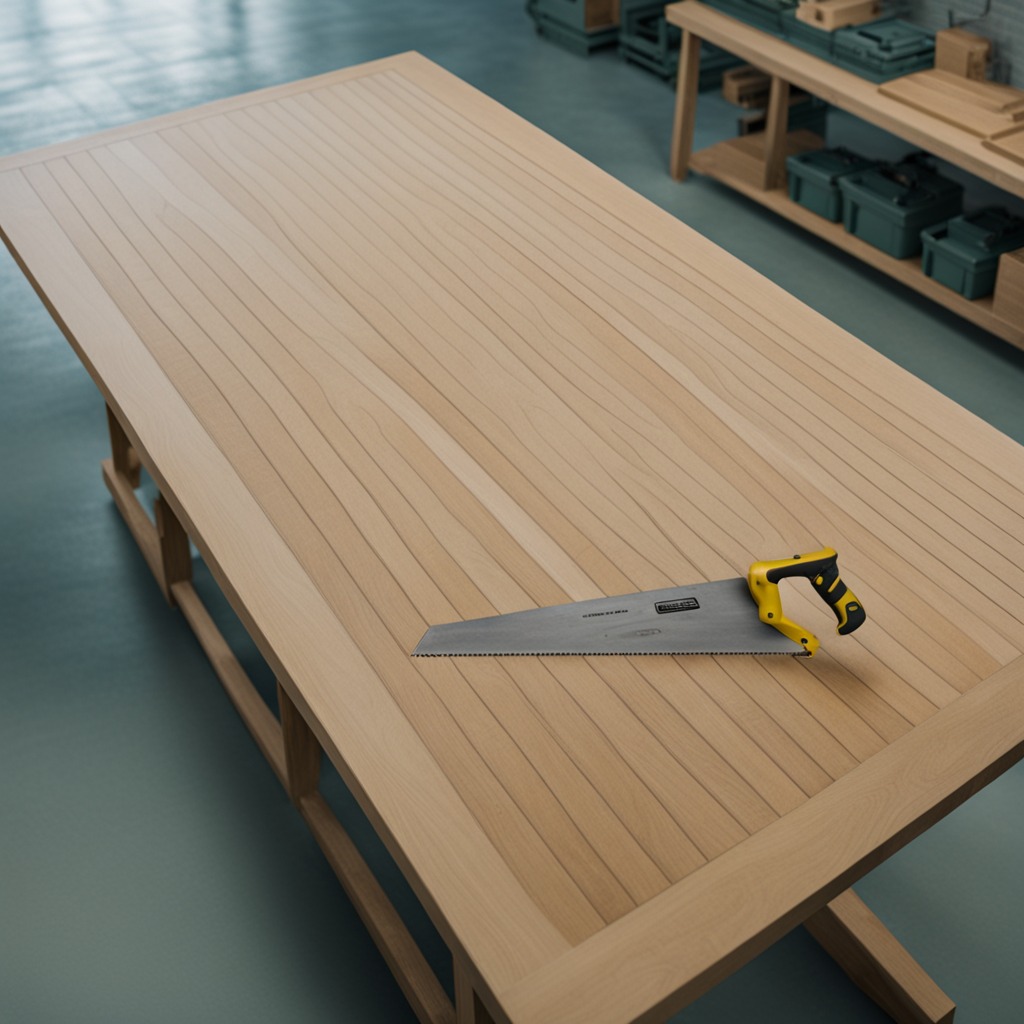
A metal saw is lying on the workbench.